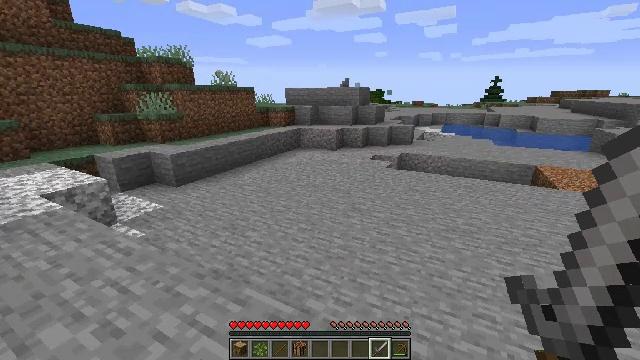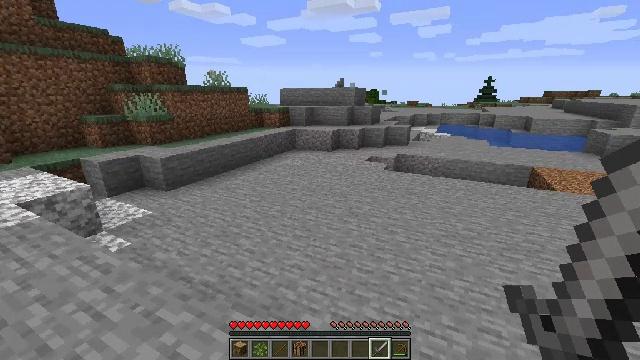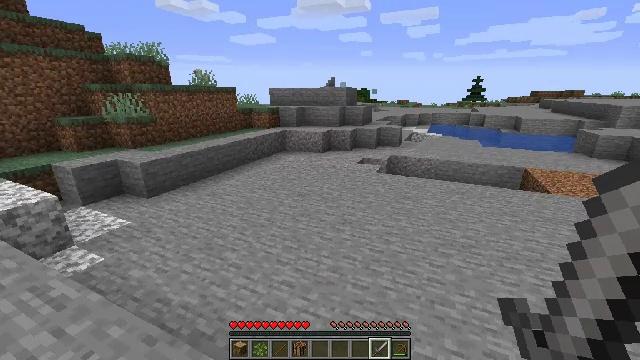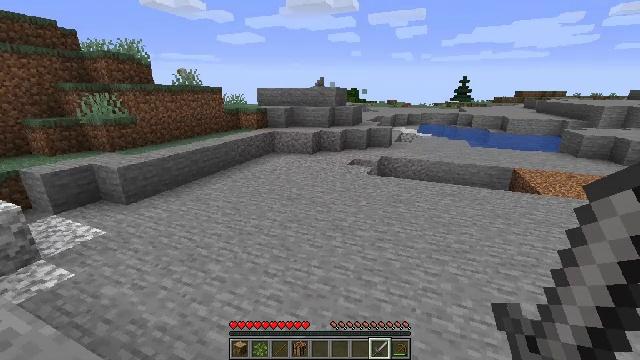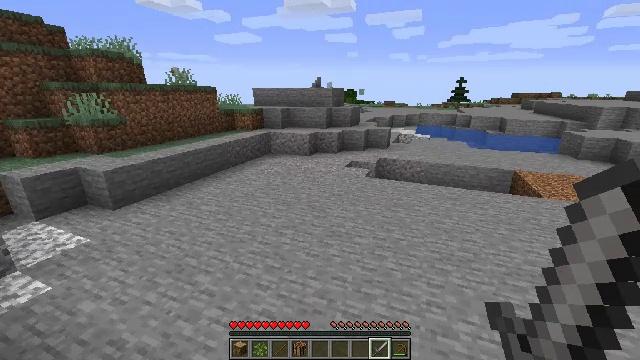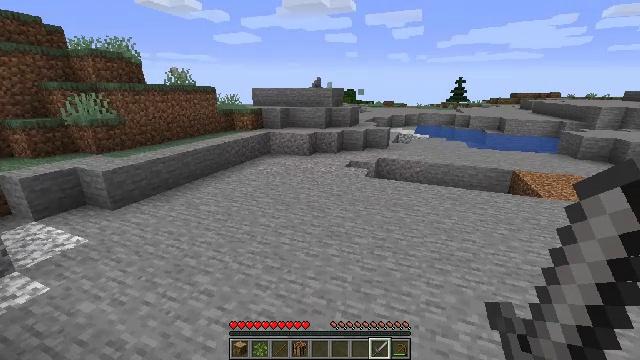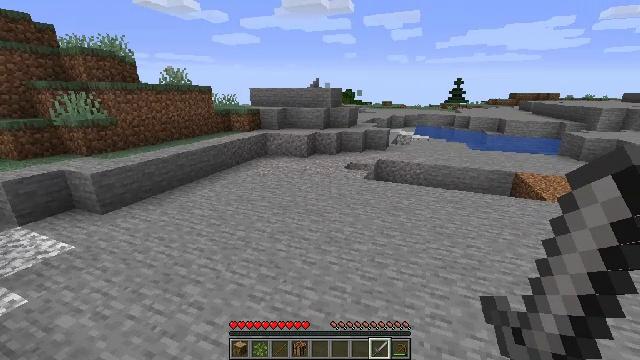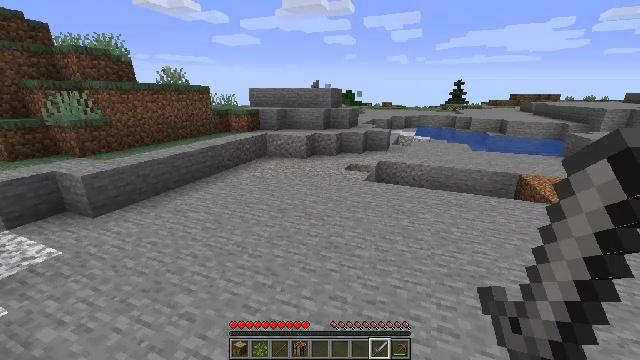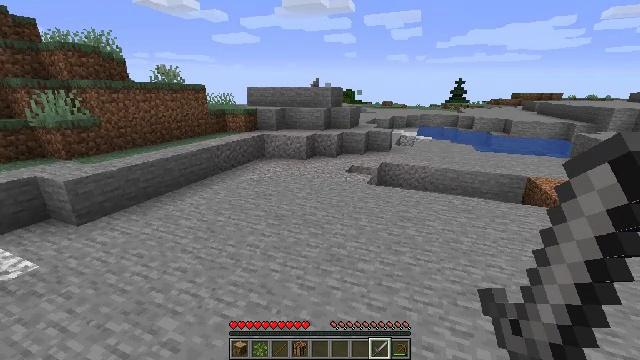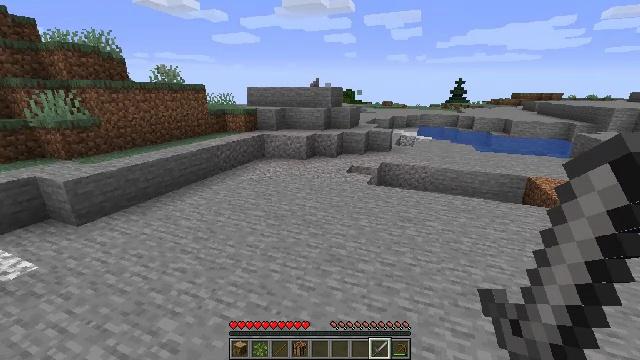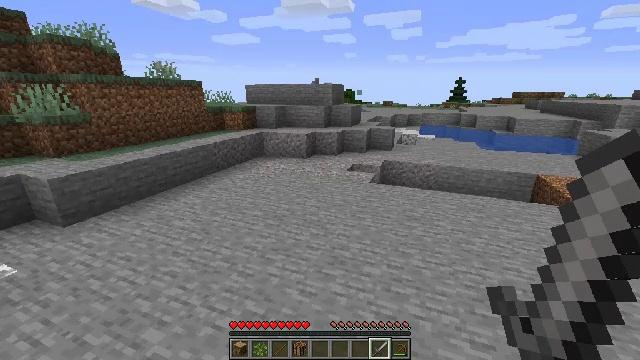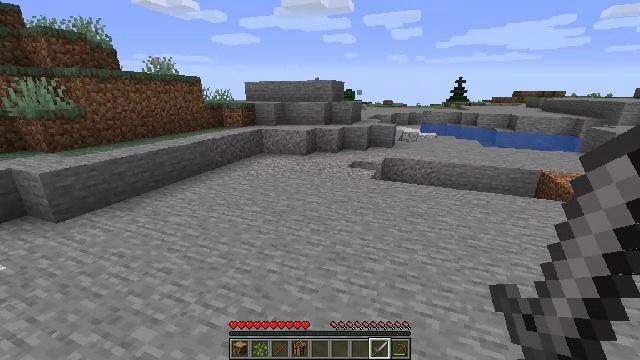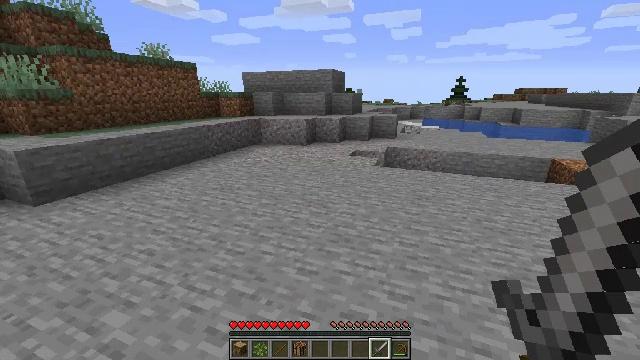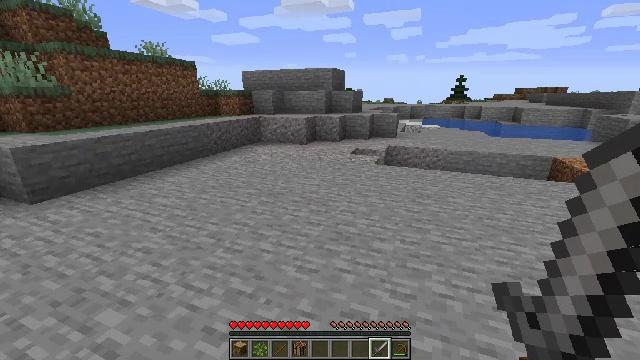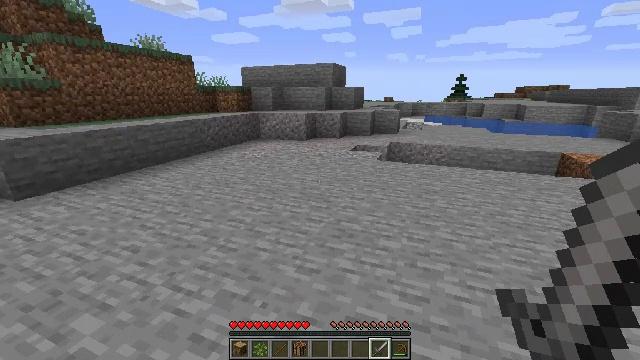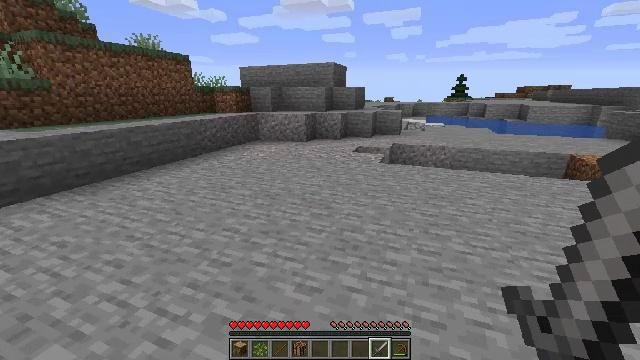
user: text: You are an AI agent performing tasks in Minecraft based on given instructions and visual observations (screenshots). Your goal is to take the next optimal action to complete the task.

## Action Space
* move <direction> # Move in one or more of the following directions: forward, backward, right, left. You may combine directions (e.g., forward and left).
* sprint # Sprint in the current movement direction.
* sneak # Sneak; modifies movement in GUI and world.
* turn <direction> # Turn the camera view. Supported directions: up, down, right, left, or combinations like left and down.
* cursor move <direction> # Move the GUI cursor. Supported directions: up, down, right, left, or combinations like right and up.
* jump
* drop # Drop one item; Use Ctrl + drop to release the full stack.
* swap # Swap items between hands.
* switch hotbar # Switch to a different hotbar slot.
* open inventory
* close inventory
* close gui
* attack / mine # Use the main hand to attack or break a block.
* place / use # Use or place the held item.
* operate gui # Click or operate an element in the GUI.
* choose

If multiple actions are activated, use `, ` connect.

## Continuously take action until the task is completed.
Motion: motion action
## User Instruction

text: Destroy the yellow bed to recycle it.
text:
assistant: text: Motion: move forward, turn right
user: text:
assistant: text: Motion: move forward, turn right
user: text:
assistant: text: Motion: move forward, turn right
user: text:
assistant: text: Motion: move forward
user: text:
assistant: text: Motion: move forward
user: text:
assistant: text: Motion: move forward
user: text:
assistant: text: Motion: move forward
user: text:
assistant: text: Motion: move forward
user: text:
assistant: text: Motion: move forward
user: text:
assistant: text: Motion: move forward
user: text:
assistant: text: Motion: move forward
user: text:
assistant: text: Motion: move forward
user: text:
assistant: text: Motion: move forward
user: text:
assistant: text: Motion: move forward
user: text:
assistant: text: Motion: move forward
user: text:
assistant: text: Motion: move forward
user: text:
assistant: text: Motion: move forward
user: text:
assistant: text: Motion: move forward
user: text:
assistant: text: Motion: move forward
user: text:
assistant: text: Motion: move forward
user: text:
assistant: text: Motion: move forward
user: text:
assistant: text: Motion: move forward
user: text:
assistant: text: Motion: move forward
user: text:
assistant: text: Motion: move forward
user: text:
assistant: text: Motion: move forward
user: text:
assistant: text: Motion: move forward
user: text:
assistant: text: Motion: move forward
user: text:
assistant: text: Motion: move forward
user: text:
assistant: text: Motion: move forward
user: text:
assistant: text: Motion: move forward